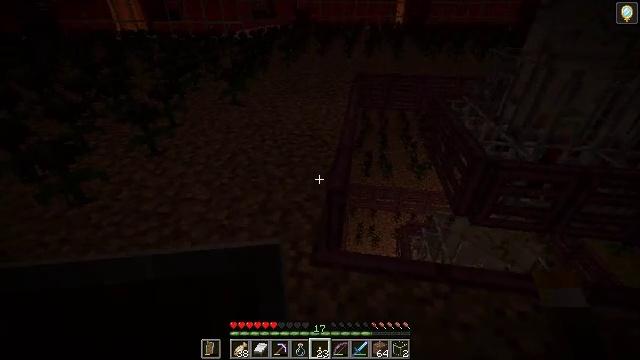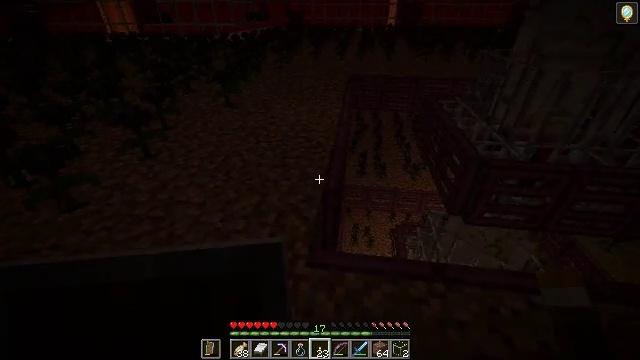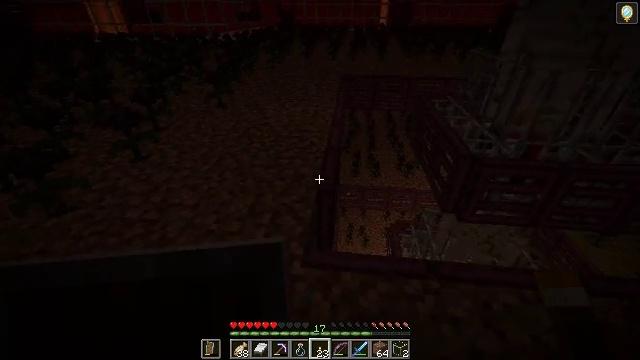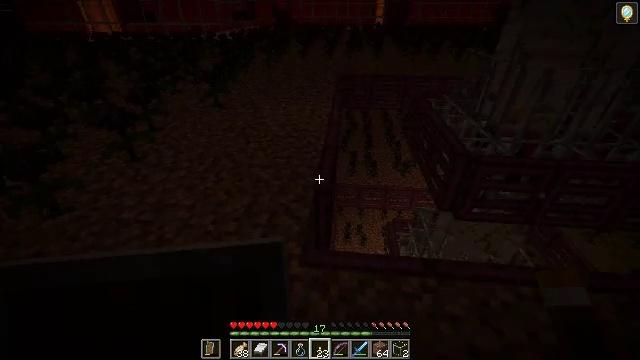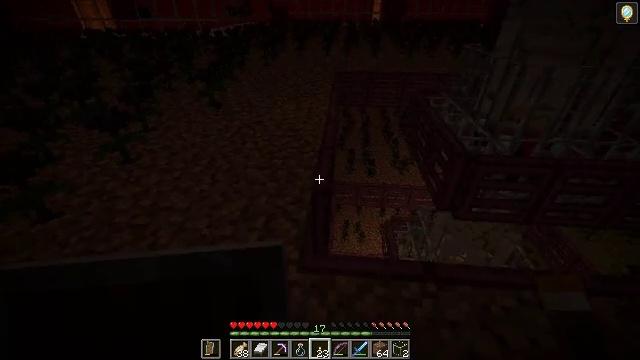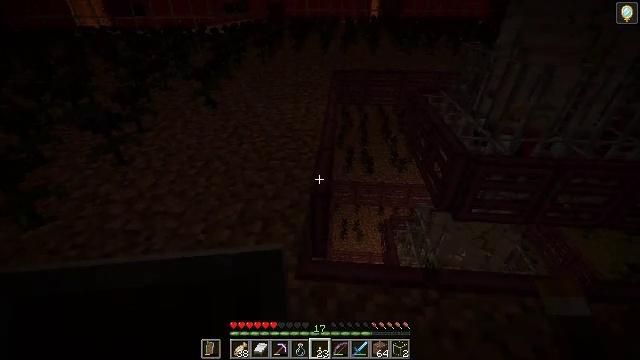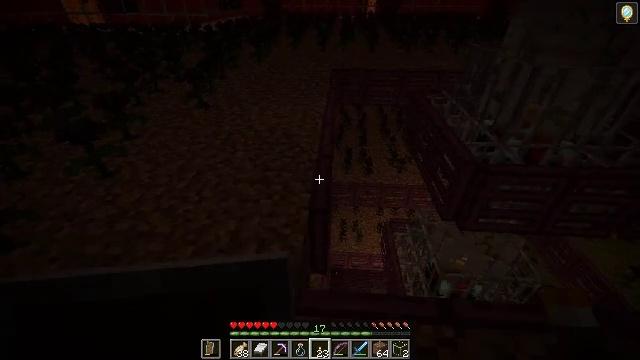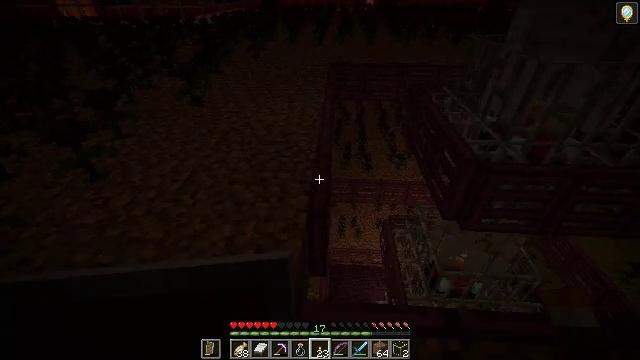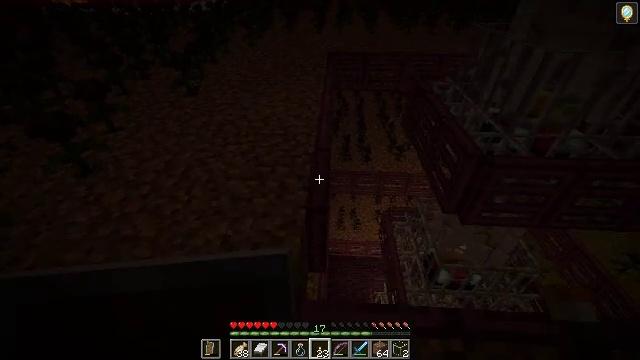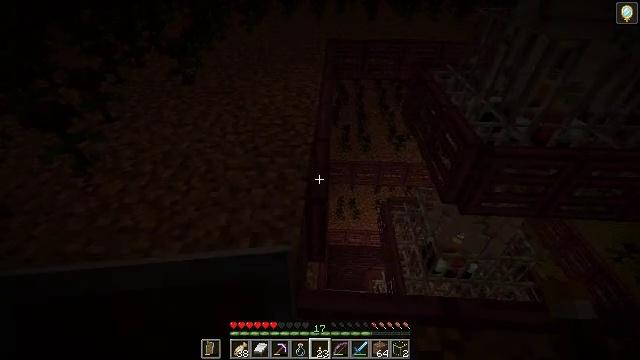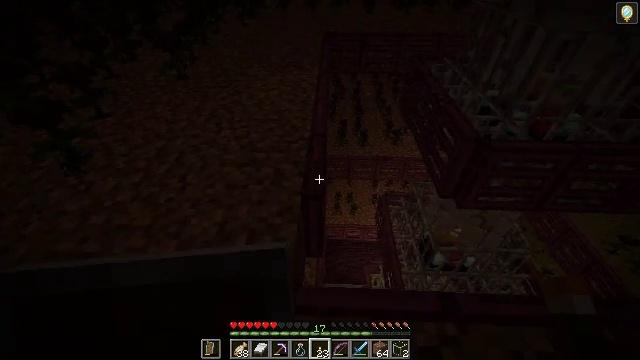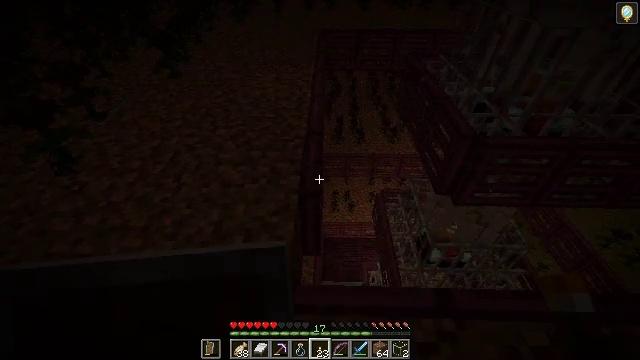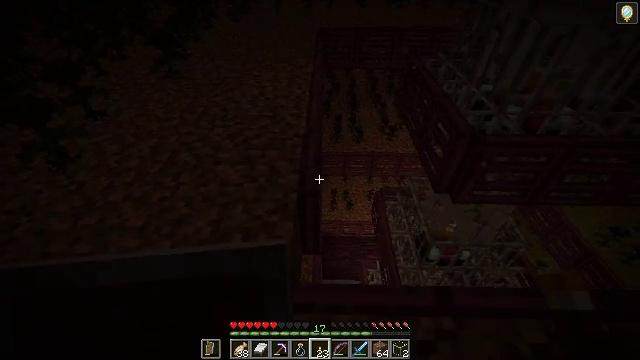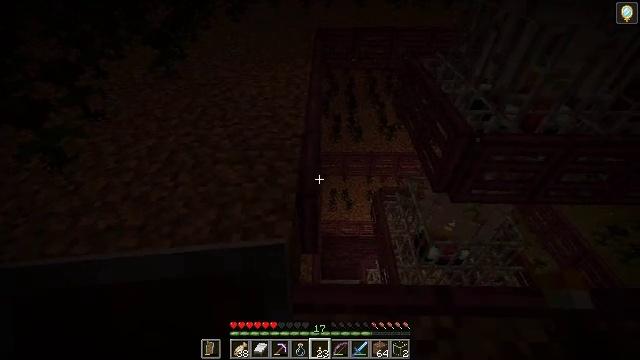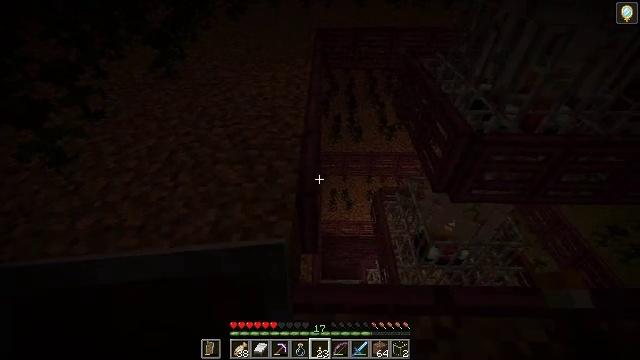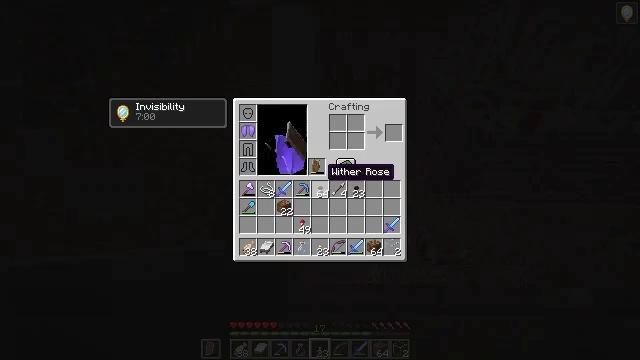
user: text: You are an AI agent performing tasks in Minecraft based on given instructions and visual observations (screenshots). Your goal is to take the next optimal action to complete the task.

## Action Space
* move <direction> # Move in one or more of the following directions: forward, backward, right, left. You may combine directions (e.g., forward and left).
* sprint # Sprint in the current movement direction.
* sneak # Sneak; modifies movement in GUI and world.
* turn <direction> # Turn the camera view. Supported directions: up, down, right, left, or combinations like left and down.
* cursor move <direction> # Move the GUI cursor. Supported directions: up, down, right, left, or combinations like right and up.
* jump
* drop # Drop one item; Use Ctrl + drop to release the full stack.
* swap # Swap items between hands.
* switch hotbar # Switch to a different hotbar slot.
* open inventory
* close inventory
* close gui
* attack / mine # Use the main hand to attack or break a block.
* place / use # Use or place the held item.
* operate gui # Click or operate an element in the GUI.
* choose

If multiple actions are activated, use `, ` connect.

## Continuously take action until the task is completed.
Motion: motion action
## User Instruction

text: Collect the crimson trapdoor from a structure.
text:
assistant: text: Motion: turn right
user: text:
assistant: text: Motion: turn right
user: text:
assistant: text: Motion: no_op
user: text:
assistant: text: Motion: move forward
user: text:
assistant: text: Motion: move forward
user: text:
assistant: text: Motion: move forward
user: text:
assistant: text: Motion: turn down
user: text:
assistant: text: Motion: turn down
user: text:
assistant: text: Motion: turn down
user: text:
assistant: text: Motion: turn down
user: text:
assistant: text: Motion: no_op
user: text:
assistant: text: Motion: no_op
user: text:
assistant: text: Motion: no_op
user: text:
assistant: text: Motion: no_op
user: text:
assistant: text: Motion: open inventory
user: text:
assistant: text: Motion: open inventory
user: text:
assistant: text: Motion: open inventory
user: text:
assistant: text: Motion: no_op
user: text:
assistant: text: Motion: cursor move right
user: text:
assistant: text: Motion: cursor move right
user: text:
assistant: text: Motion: cursor move right and up
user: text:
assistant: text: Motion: no_op
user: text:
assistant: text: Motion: no_op
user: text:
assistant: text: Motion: no_op
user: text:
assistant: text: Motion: cursor move left
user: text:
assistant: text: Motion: cursor move left
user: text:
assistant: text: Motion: cursor move left
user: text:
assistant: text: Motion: cursor move left
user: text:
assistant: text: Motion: cursor move left
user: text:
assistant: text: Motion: cursor move left